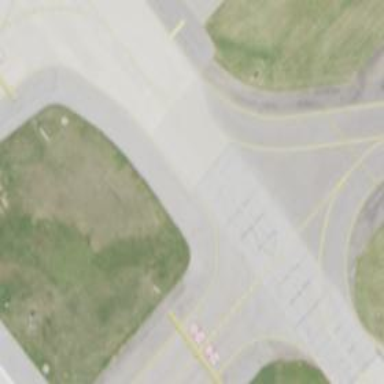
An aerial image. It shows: Image of taxiway at airport.